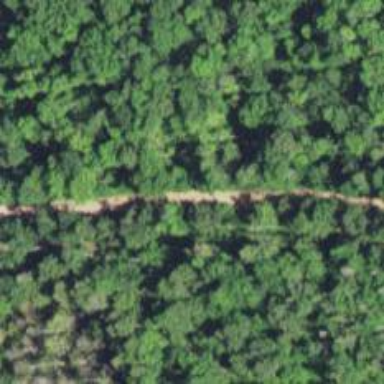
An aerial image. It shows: Abandoned historic railway track.